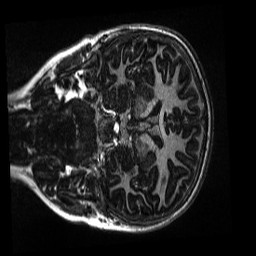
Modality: MP2RAGE
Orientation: coronal
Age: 9
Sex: female
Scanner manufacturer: siemens
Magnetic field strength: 3 T
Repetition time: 4 s
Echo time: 0.00303 s